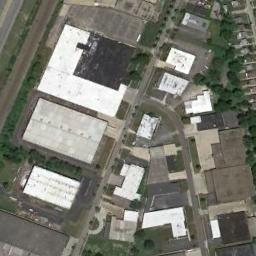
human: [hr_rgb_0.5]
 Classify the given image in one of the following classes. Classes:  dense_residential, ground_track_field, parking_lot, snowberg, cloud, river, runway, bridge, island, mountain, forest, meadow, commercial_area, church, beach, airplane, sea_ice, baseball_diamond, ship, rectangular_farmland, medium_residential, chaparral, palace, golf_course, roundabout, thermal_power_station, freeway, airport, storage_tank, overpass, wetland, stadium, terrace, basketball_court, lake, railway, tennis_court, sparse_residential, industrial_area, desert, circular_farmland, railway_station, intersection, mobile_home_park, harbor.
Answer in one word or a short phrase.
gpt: industrial_area